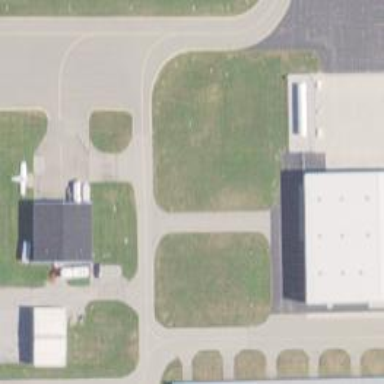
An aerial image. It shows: Image of taxiway at airport.